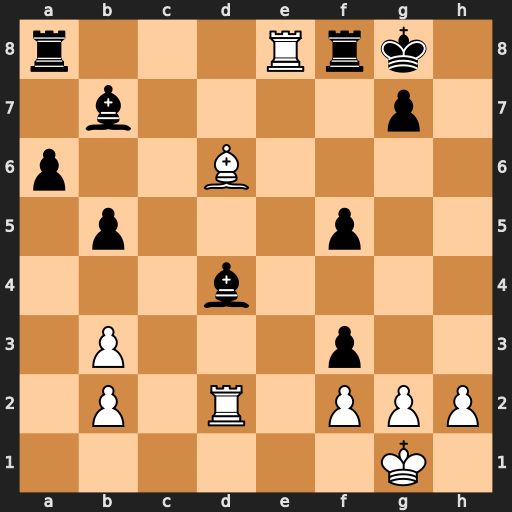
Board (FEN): r3Rrk1/1b4p1/p2B4/1p3p2/3b4/1P3p2/1P1R1PPP/6K1
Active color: w
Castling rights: -
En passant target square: -
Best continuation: Rxf8+ Rxf8 Bxf8